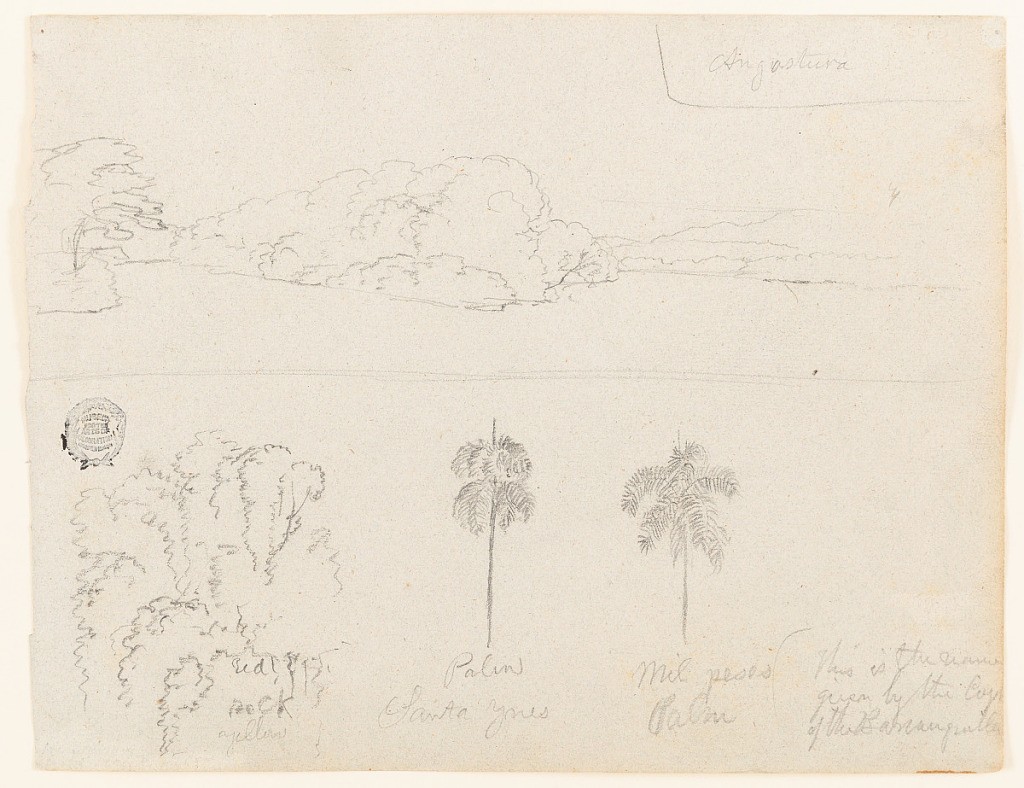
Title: Views along the Río Magdalena, near Angostura, Colombia
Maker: Frederic Edwin Church, American, 1826–1900
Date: May 1853
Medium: Graphite on gray laid paper
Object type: Drawing
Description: Landscape and botanical sketches showing views of trees and the shoreline along the Magdalena River in Colombia. The upper half of the composition shows a view of the undulating and heavily wooded riverbank along the Magdalena. The river itself comprises most of the view while distant mountains are visible in the background at right. In the lower half, three botanical sketcehs are included: an indistinct mass of trees and vegetation on a rock at left, a palm tree called "Santa Ynes" at lower center, and another captioned "milpesos" at lower right. Both palm trees are similar, but the milpesos palm has a slightly larger canopy of fronds.